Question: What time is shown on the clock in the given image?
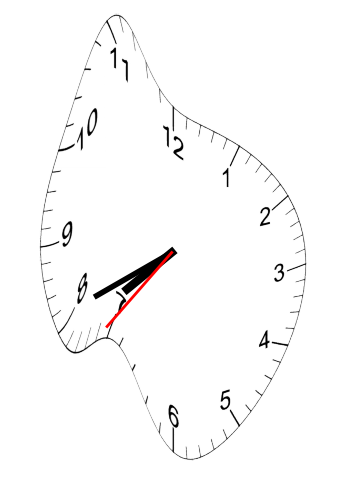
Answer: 07:40:36